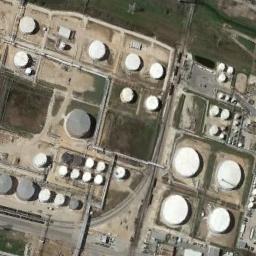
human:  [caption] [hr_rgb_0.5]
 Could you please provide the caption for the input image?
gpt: There are many neatly arranged storage tanks and many pipelines in the factory, And there is a lawn next to the factory .

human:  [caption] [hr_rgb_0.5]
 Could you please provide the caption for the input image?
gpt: There is a black house beside the storage tanks .

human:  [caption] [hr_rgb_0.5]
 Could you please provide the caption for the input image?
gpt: There are many storage tanks of different sizes .

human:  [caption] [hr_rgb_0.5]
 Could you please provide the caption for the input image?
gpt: There are many white and black storage tanks on the bare land next to the grass .

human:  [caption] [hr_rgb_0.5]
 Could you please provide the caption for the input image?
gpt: There are some storage tanks of different sizes .